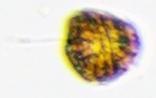
Label: Akashiwo